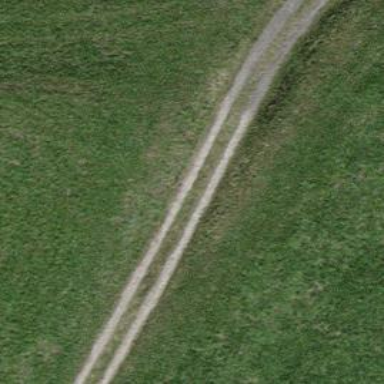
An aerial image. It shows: Track with grade 2 tracktype.